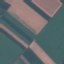
Land use / land cover: AnnualCrop